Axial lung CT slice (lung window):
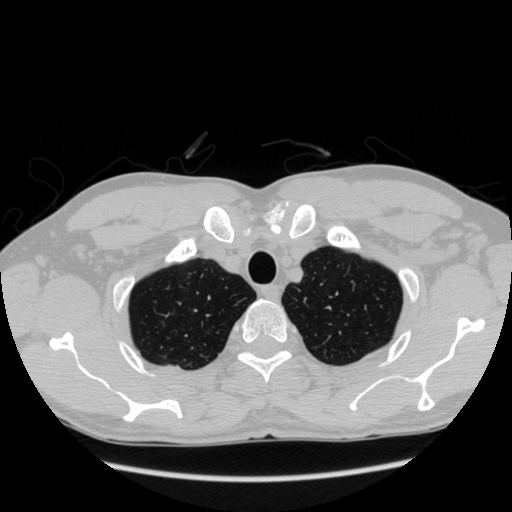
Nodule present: no